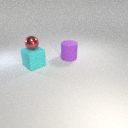
large cyan rubber cube below small red metal sphere